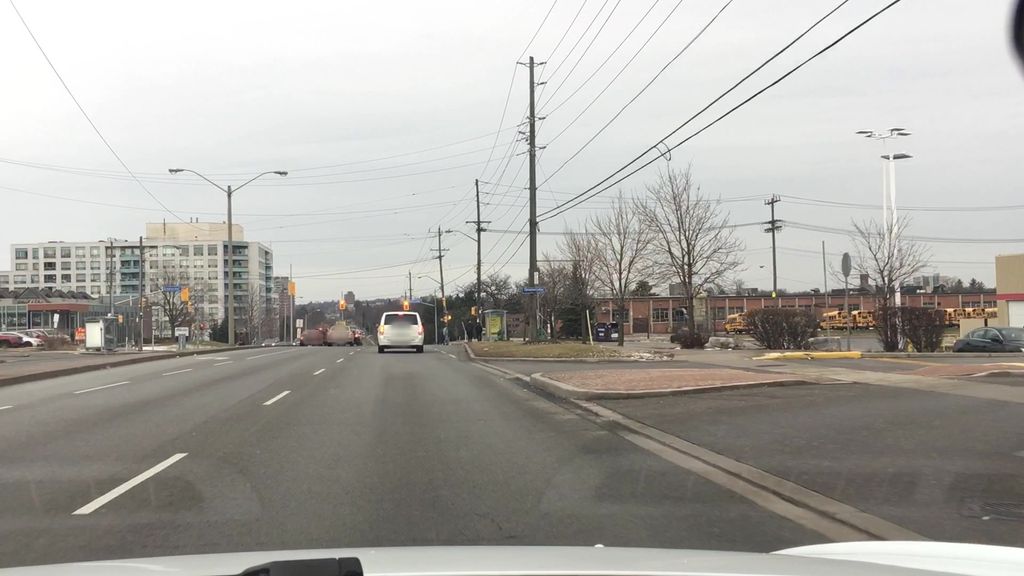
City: toronto